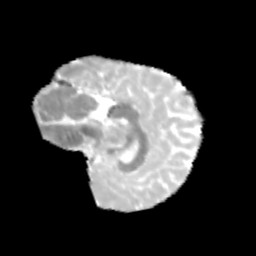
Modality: MD
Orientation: sagittal
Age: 12
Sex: female
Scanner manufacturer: siemens
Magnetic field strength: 3 T
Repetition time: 3.8 s
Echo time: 0.07 s